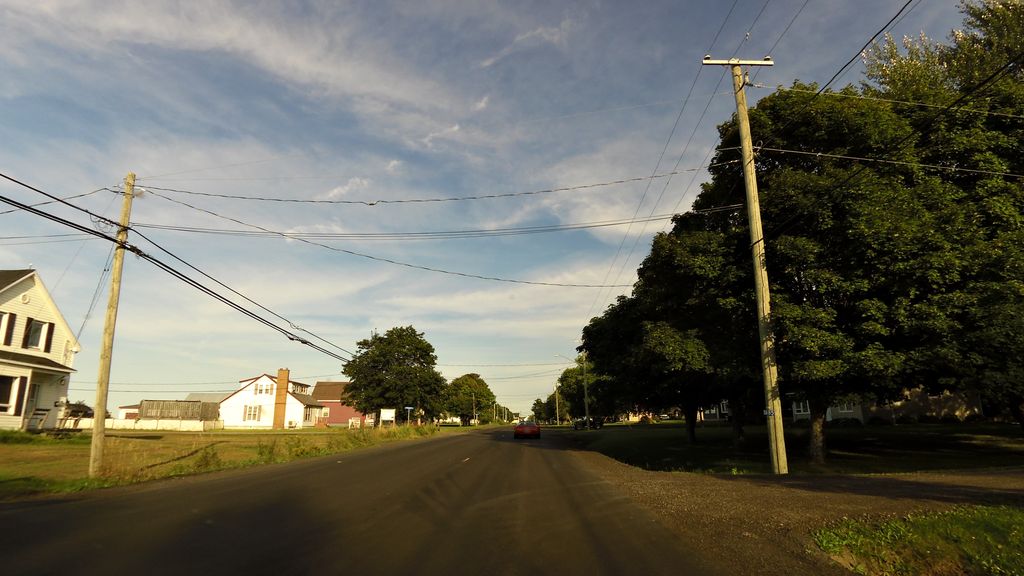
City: charlottetown